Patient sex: F
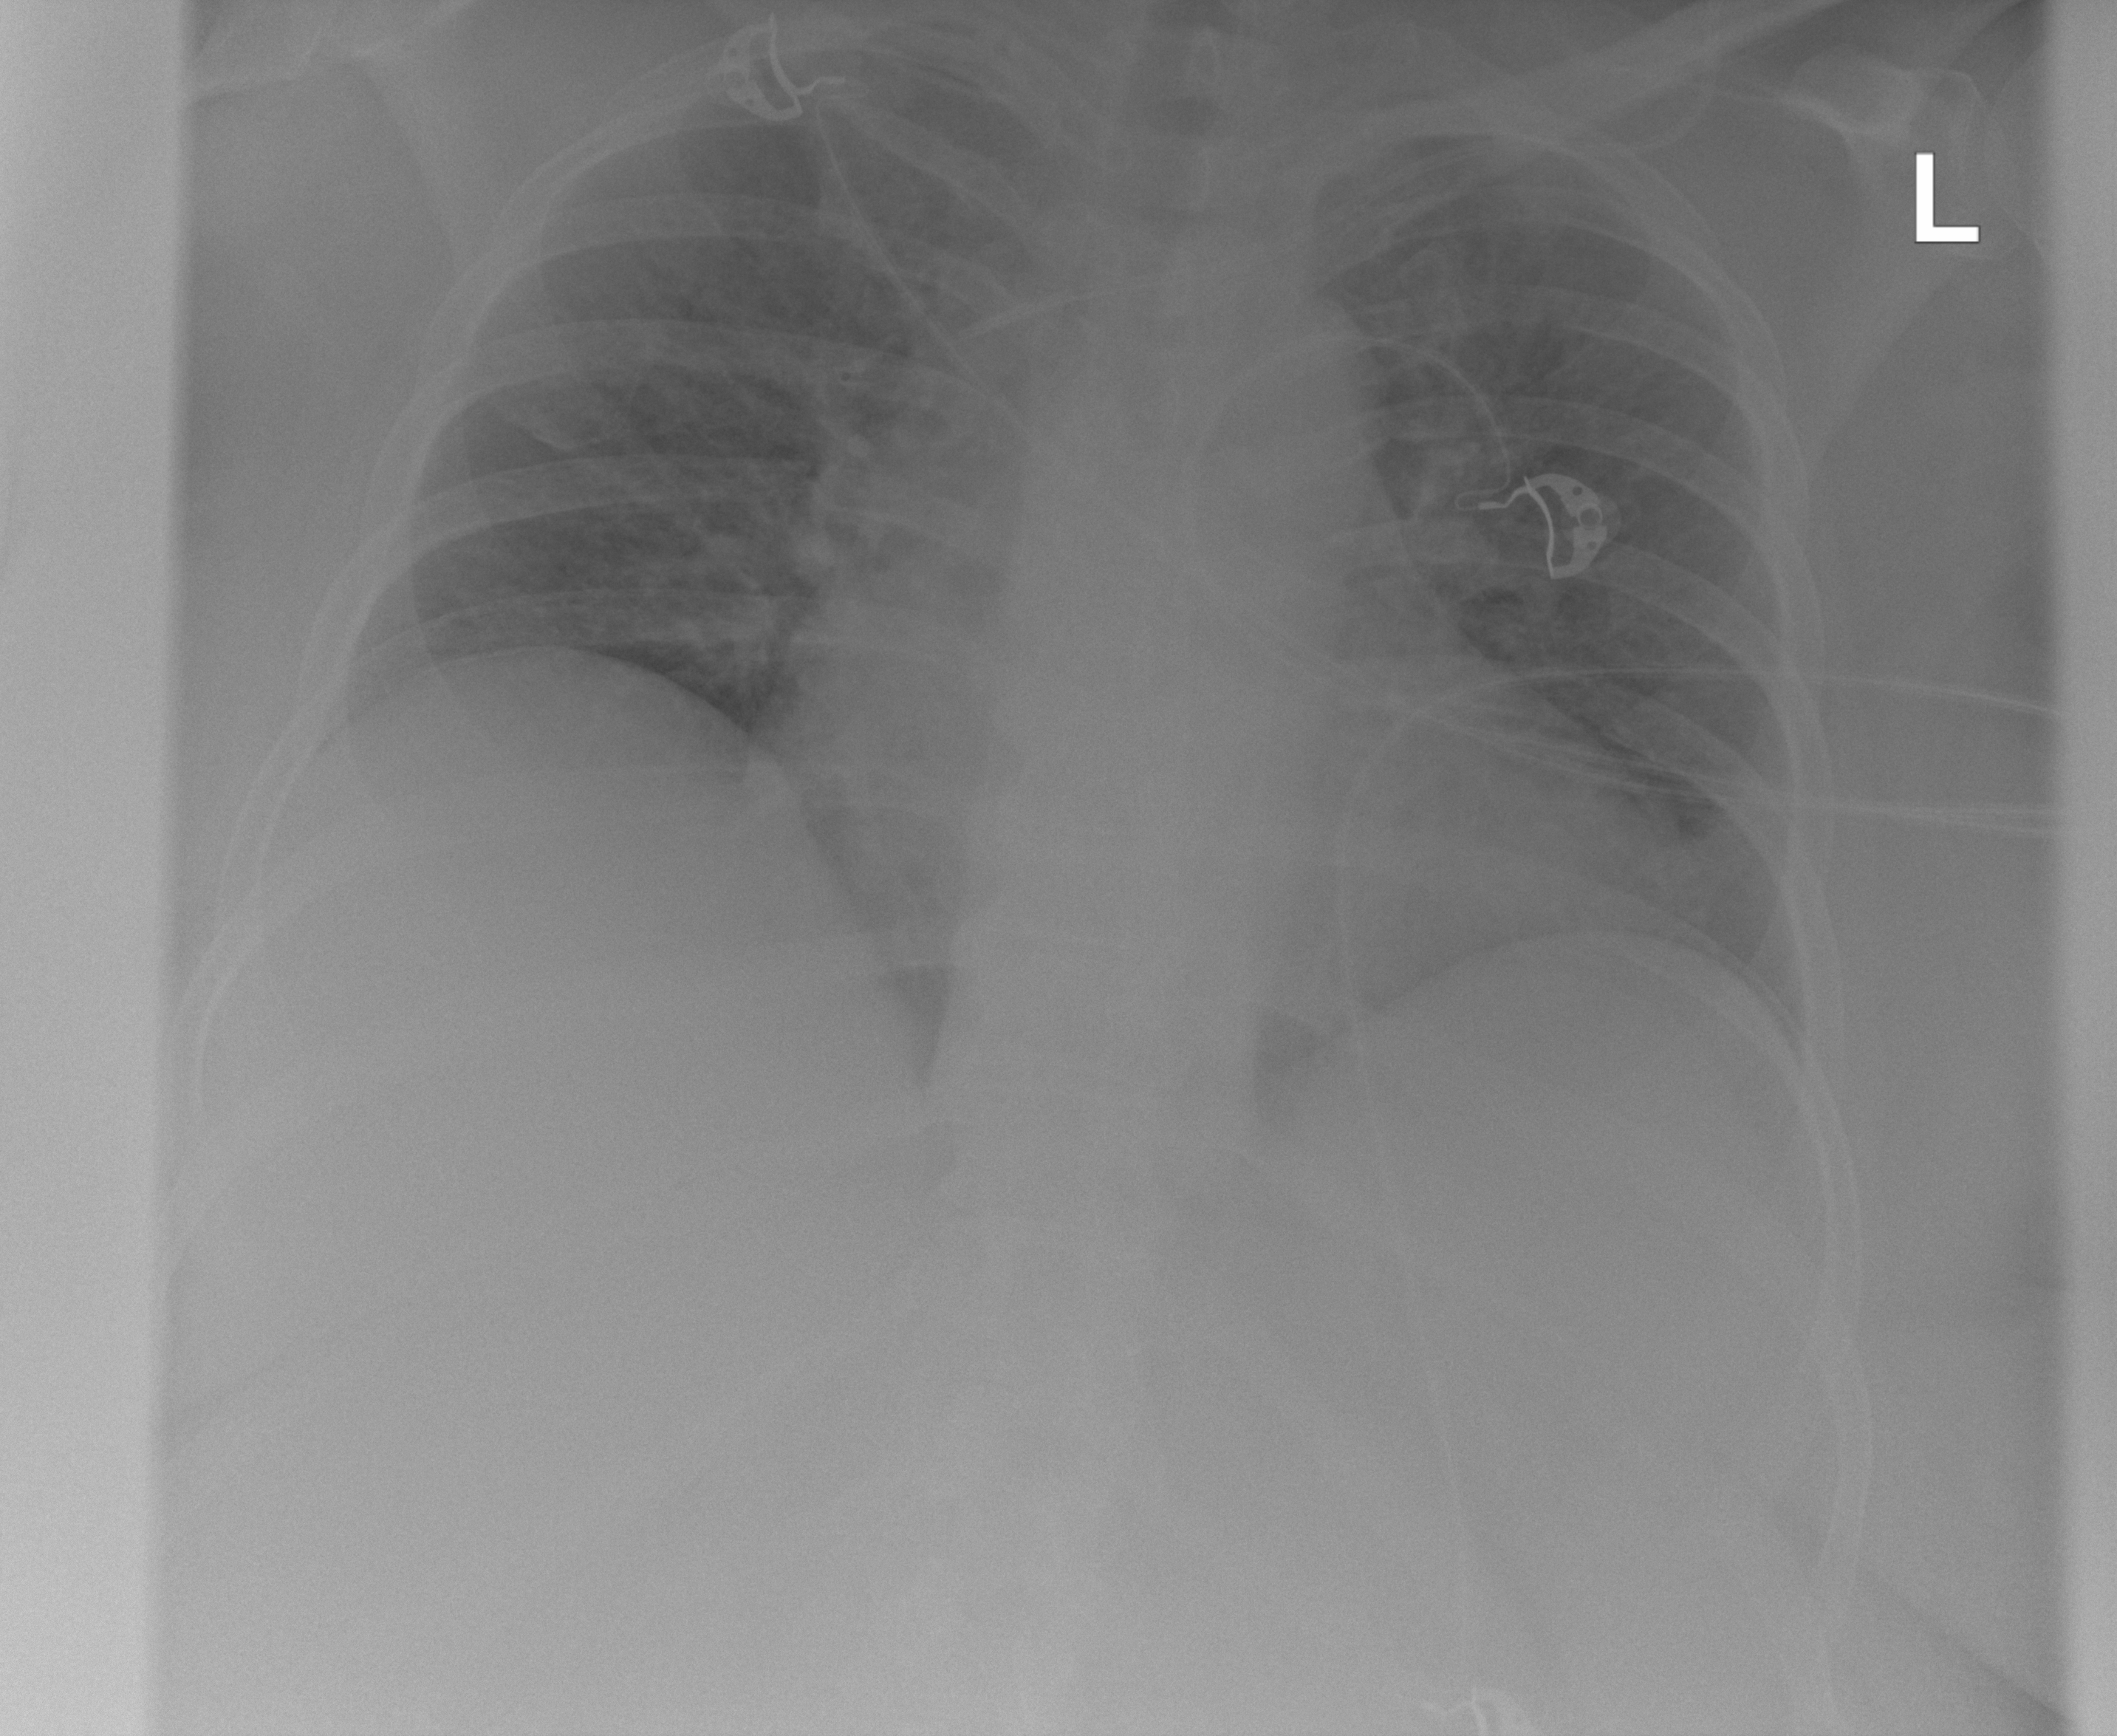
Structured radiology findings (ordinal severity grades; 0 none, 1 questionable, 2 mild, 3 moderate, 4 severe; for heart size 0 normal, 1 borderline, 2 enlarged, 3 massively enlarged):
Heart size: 2
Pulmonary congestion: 2
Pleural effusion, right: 0
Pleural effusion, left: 0
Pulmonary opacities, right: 2
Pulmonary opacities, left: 2
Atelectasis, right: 0
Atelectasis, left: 0